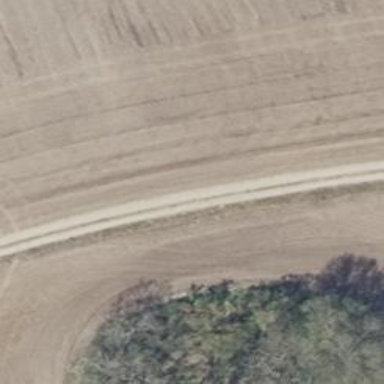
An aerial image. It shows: Dirt track road with grade 4 track type.